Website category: camera
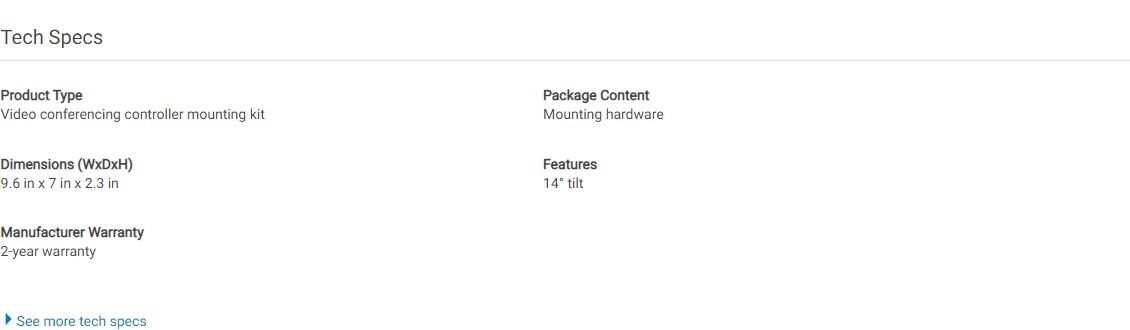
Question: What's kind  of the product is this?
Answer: Video conferencing controller mounting kit

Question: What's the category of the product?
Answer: Video conferencing controller mounting kit

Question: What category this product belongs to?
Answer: Video conferencing controller mounting kit

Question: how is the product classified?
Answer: Video conferencing controller mounting kit

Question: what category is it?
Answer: Video conferencing controller mounting kit

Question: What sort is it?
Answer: Video conferencing controller mounting kit

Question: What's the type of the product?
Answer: Video conferencing controller mounting kit

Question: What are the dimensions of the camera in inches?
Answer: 9.6 in x 7 in x 2.3 in

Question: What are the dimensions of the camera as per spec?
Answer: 9.6 in x 7 in x 2.3 in

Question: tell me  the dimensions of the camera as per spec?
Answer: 9.6 in x 7 in x 2.3 in

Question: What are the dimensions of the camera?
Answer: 9.6 in x 7 in x 2.3 in

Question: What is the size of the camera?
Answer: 9.6 in x 7 in x 2.3 in

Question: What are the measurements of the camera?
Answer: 9.6 in x 7 in x 2.3 in

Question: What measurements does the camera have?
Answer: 9.6 in x 7 in x 2.3 in